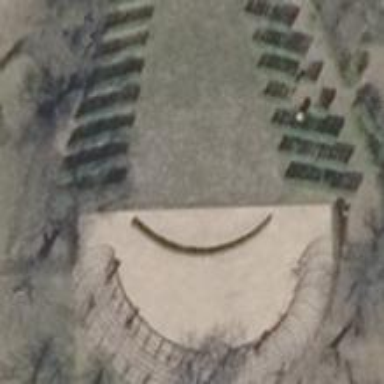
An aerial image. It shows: Open-air theatre.